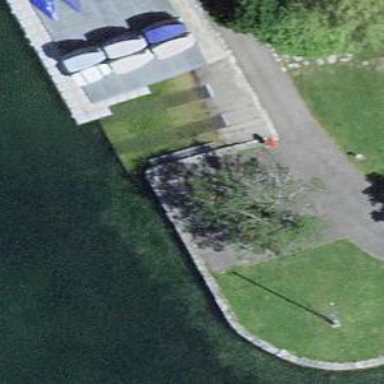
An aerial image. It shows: Bench.